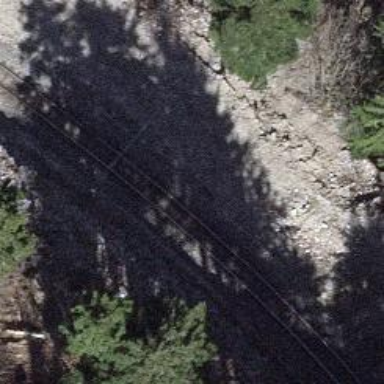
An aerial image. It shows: Narrow-gauge railway track with electrified contact line. The railway has one track.